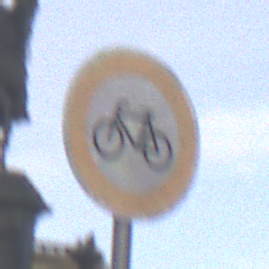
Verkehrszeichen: VerbotRadverkehr
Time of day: MorningAfternoon
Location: Outdoor (Urban)
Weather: PartlyCloudy
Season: NotSpecified
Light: Natural